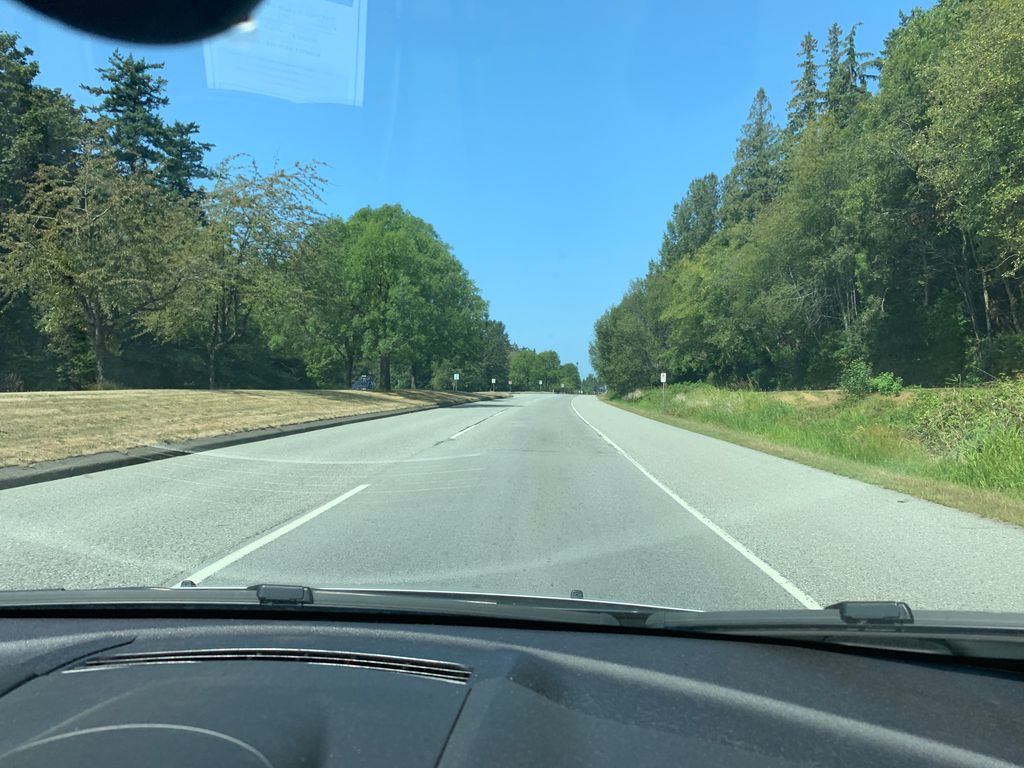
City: vancouver